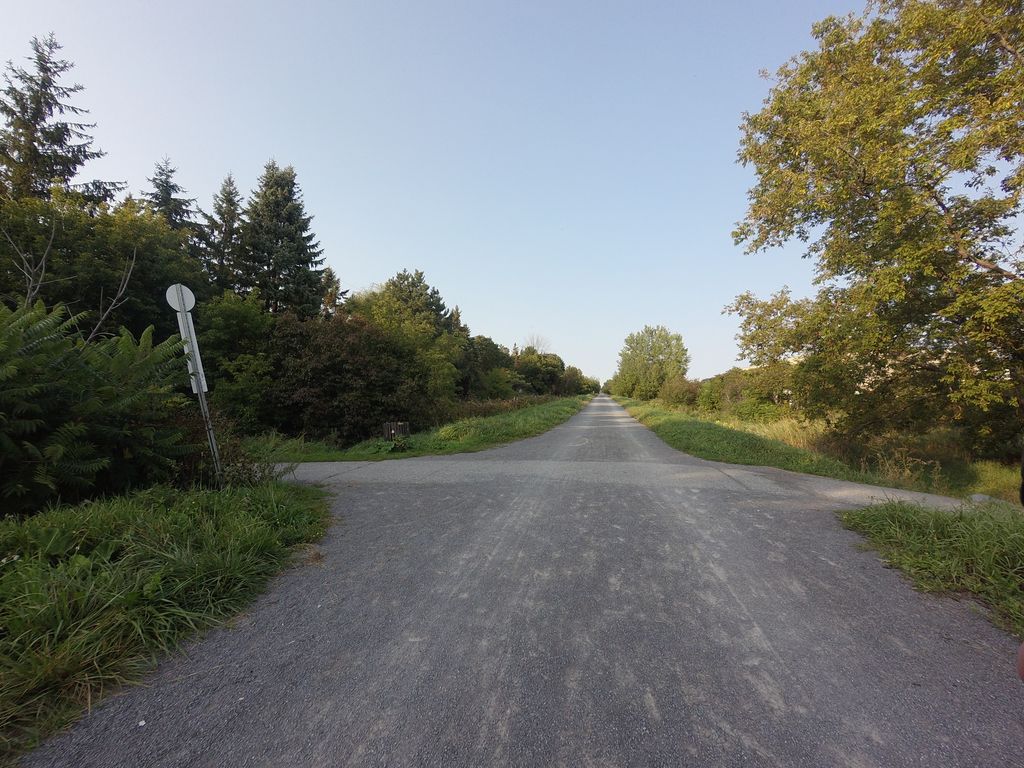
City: ottawa-gatineau